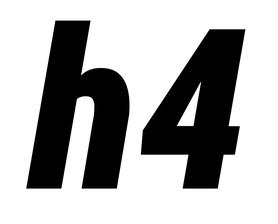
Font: Roboto-Italic_Condensed_Black_Italic